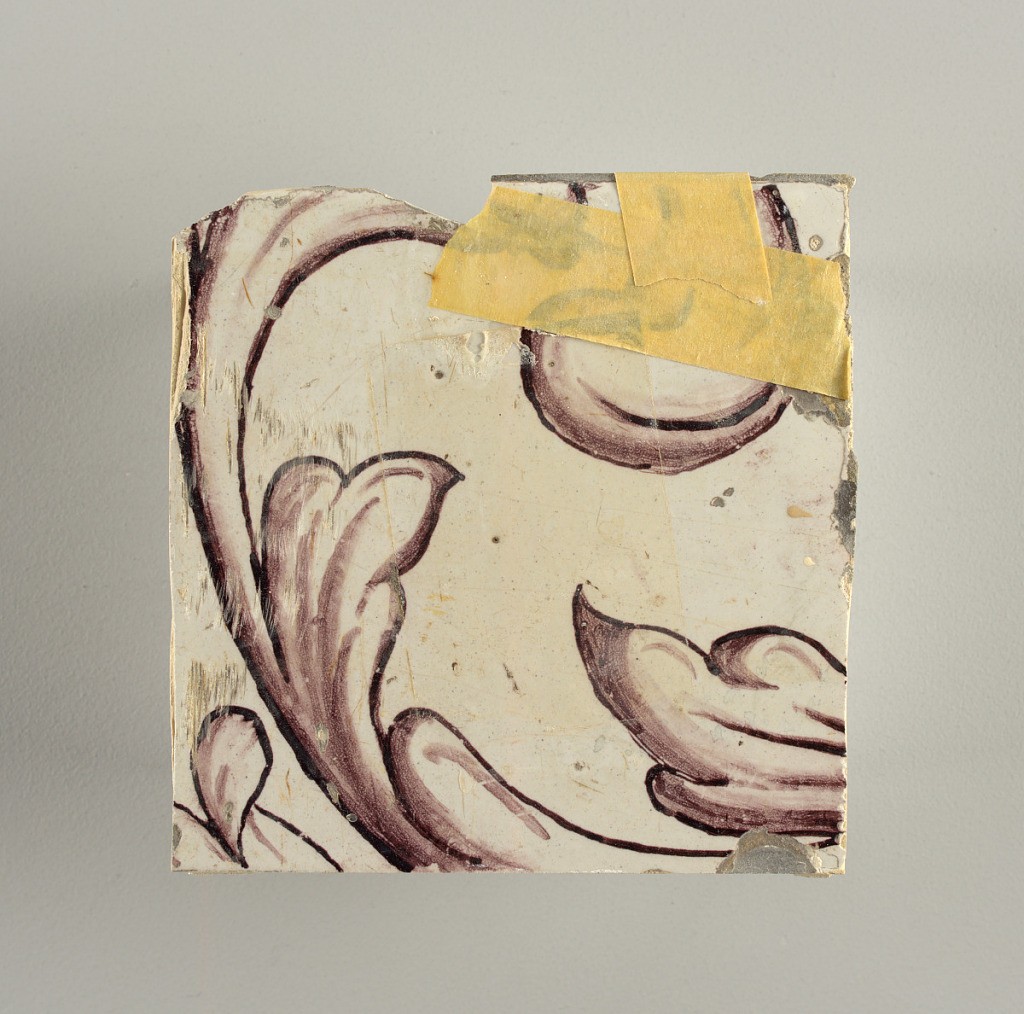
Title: Wall facing
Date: ca. 1725
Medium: tin-glazed earthenware, underglaze
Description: Running design for a frieze or a dado, composed of scrolls of foliage and strapwork, and four repeating motifs--a seated woman in a small upright oval medallion, a putto seated on a rocailled base, and strapwork in axial pattern.  The various panels, A to F, show various repeats of the same design, all being five tiles high and a varying number of tiles wide.